Interaction volume radius: 5 \u00c5
Interaction volume height: 35 \u00c5
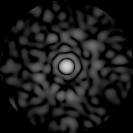
Disorder parameter: 0.8634